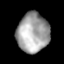
Tissue: lung
Cell type: Others
Senescence score: 0.2143
Nuclear area (px): 1235
Mean DAPI intensity: 163.377